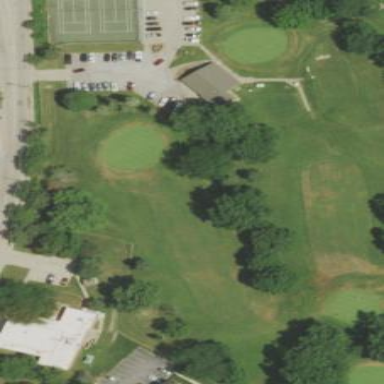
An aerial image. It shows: Area with grass used as rough in golf course.